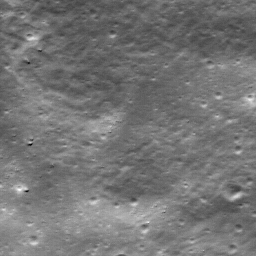
Host type: background_regolith
Lunar coordinates: latitude nan, longitude nan